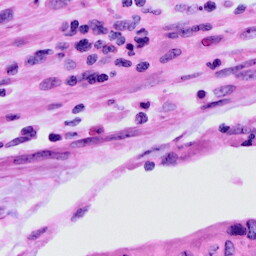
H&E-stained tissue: Cervix